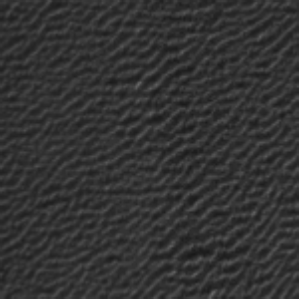
Label: frost